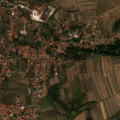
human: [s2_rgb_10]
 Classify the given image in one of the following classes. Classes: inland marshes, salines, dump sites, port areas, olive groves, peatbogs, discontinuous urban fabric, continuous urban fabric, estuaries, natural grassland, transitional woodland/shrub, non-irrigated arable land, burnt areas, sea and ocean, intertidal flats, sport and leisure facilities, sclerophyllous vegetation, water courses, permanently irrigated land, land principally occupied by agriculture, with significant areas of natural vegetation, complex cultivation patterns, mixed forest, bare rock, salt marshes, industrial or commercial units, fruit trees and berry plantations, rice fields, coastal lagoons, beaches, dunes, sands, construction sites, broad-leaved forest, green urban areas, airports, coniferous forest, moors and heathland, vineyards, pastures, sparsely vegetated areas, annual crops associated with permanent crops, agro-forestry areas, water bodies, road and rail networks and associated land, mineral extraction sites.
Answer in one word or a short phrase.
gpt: discontinuous urban fabric, non-irrigated arable land, complex cultivation patterns, land principally occupied by agriculture, with significant areas of natural vegetation